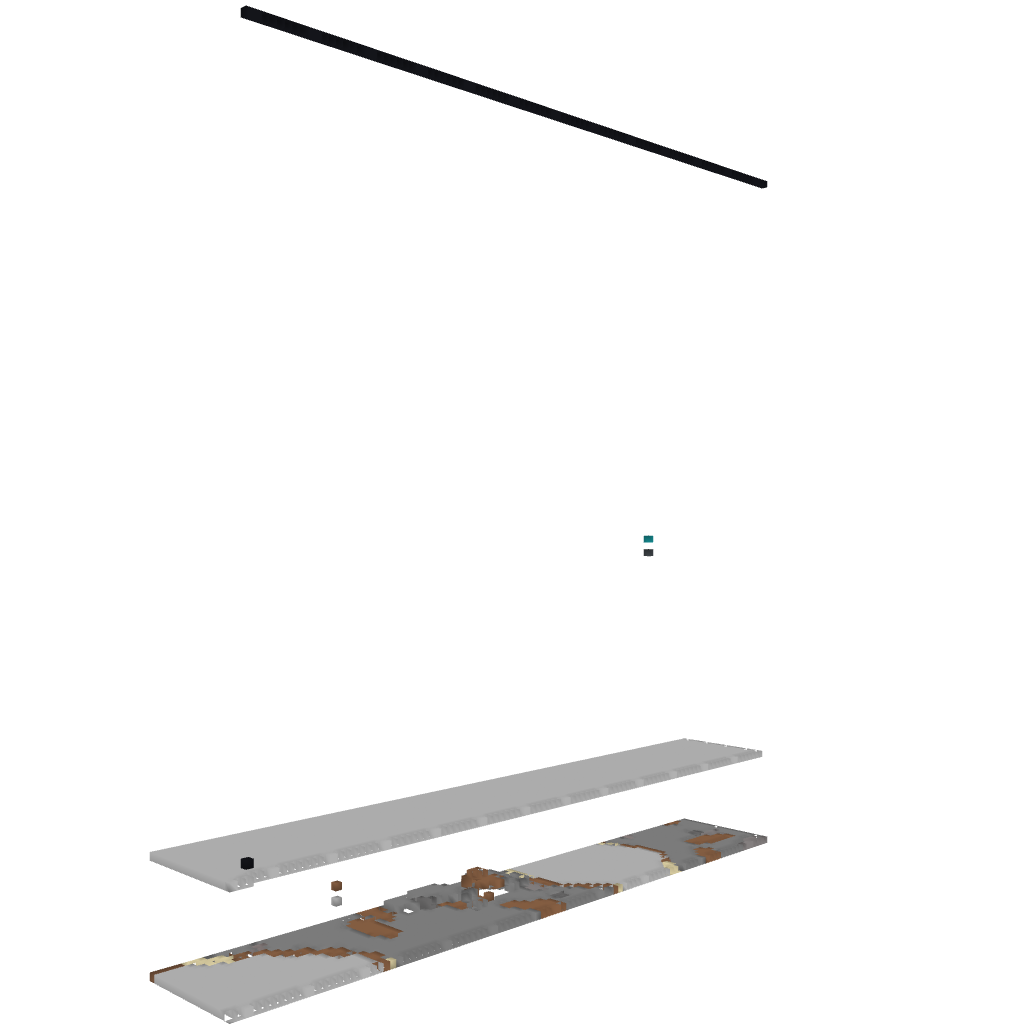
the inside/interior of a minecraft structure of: Blue Dragon